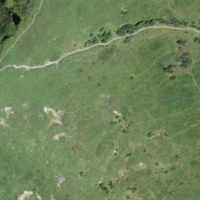
EUNIS habitat code: 23
Species observed at this site:
Campanula thyrsoides
Alnus alnobetula
Campanula barbata